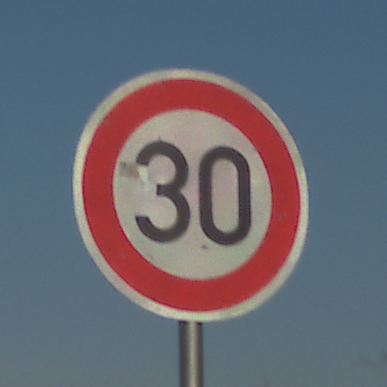
Verkehrszeichen: Geschwindigkeit30
Umgebung: Outdoor, Nature
Tageszeit: MorningAfternoon
Wetter: Clear
Licht: Natural
Jahreszeit: NotSpecified
Kontrast: HighContrast